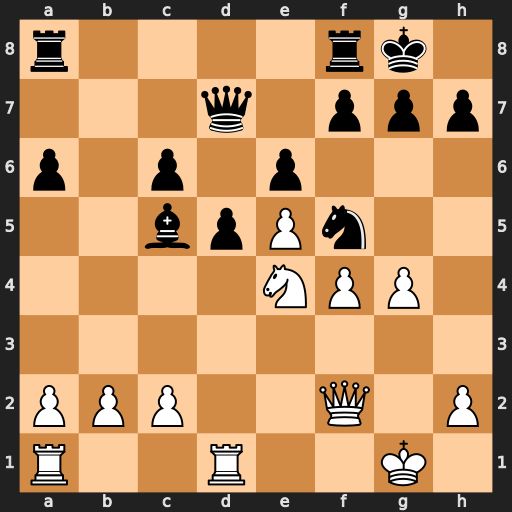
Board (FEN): r4rk1/3q1ppp/p1p1p3/2bpPn2/4NPP1/8/PPP2Q1P/R2R2K1
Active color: w
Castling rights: -
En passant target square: -
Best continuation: Nxc5 Qe7 gxf5